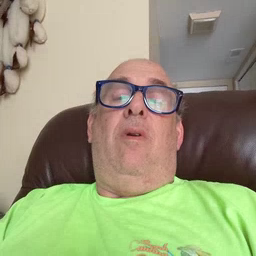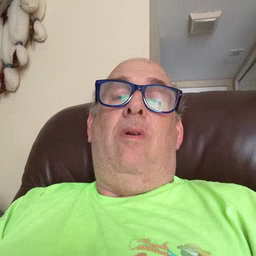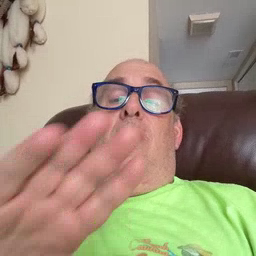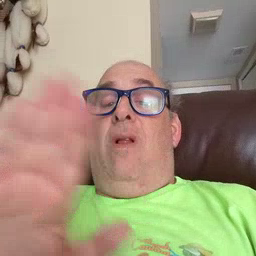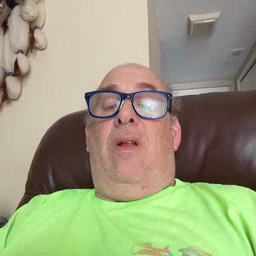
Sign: clean